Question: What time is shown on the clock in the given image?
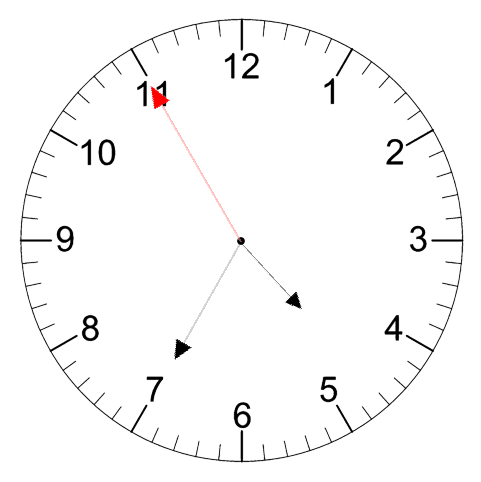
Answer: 04:34:55